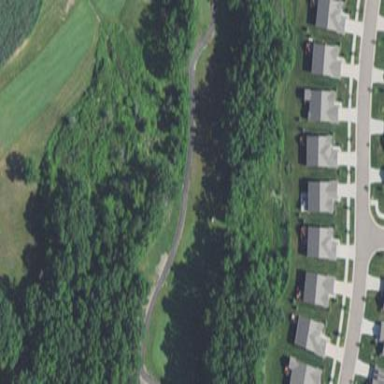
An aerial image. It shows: Rough grassy area used for golf.